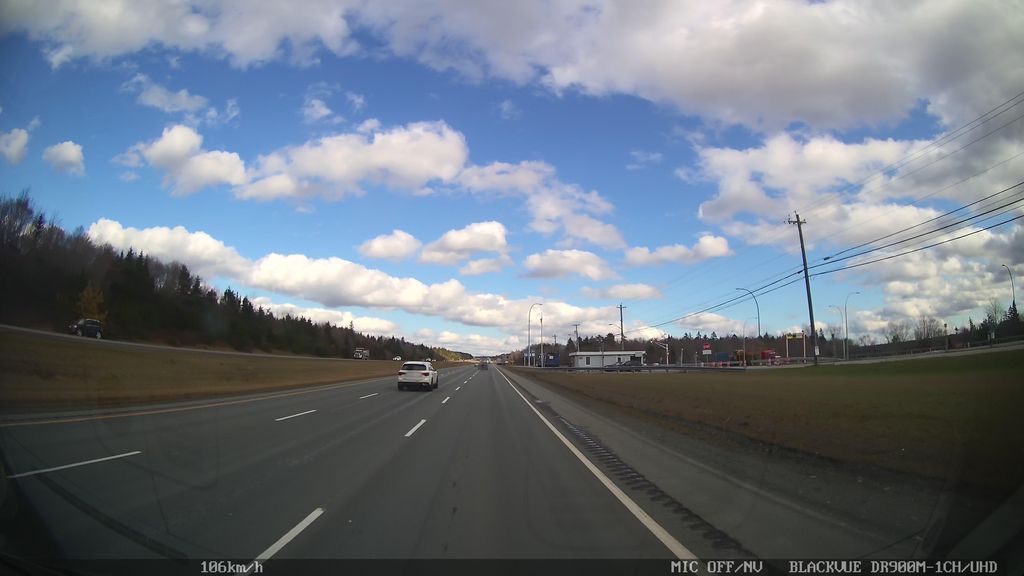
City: halifax